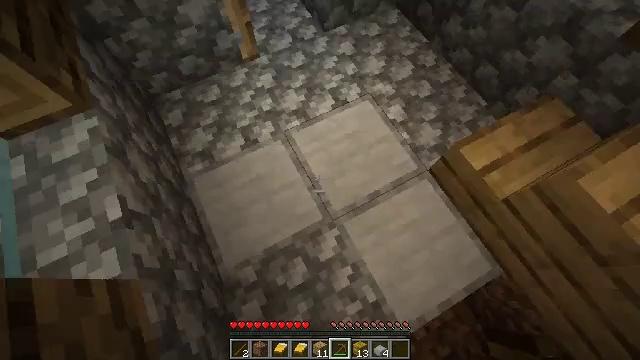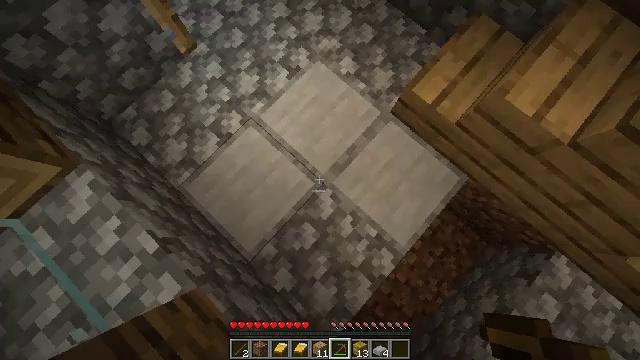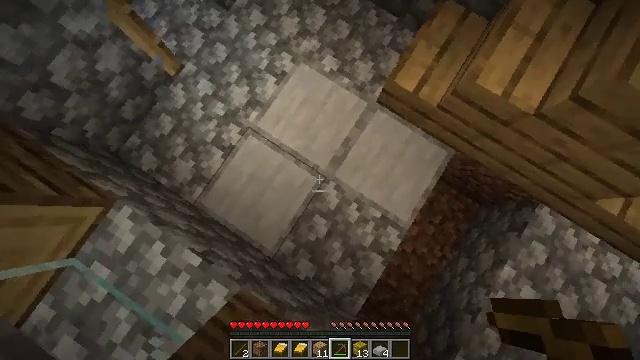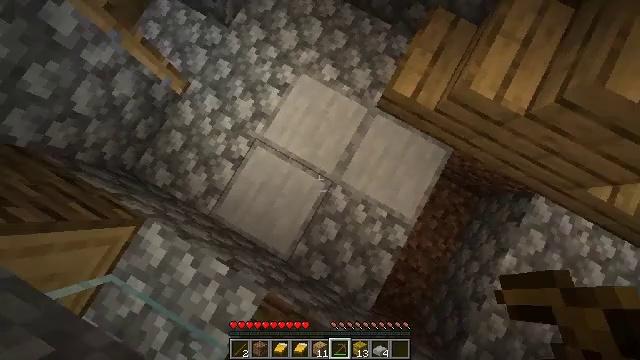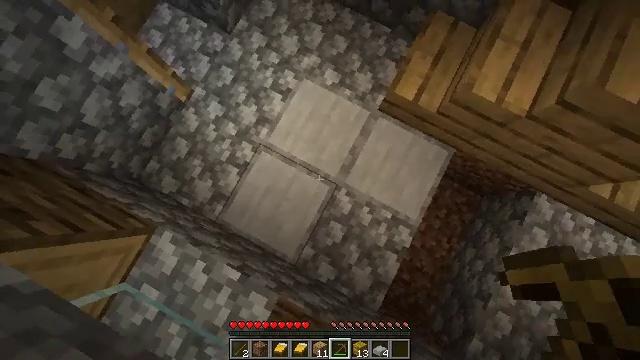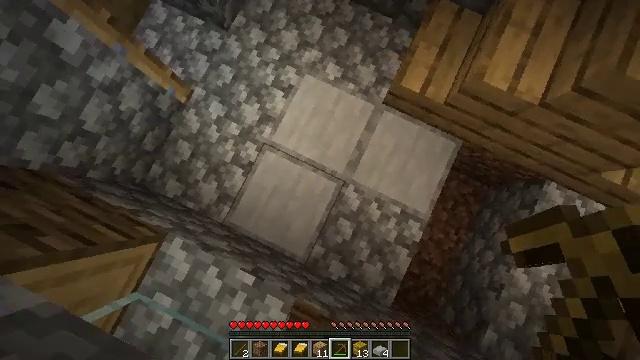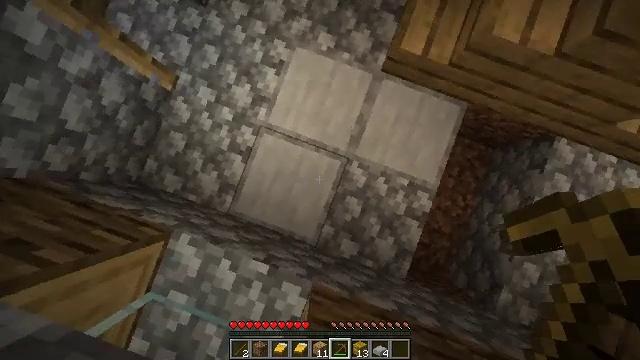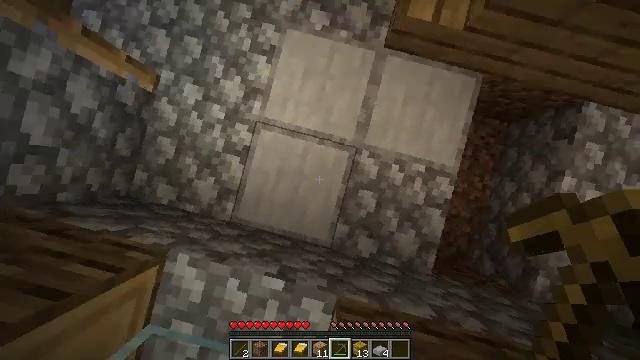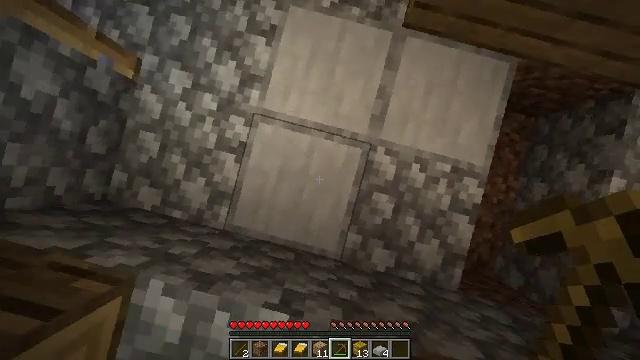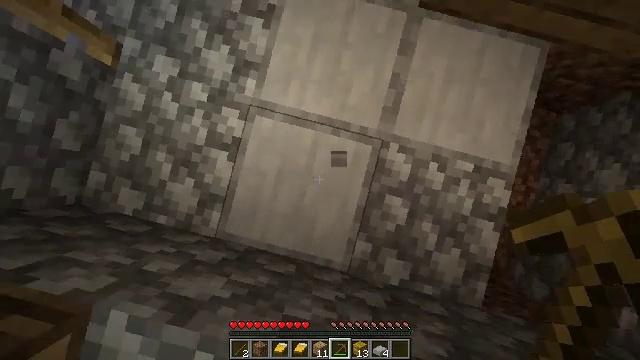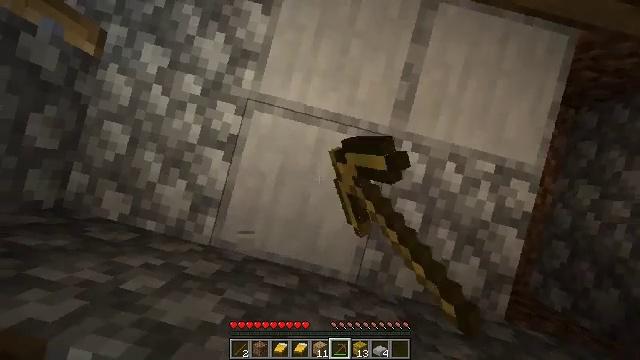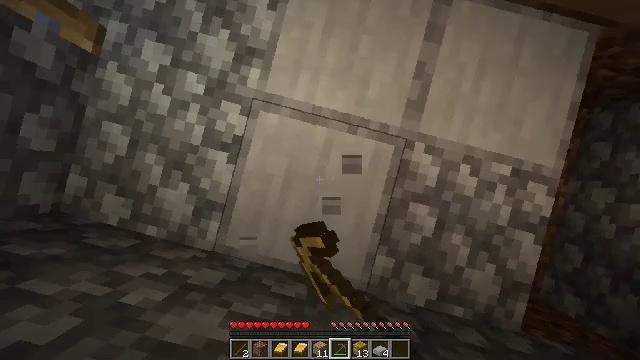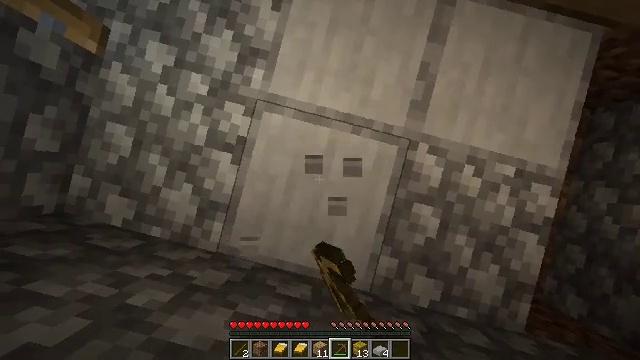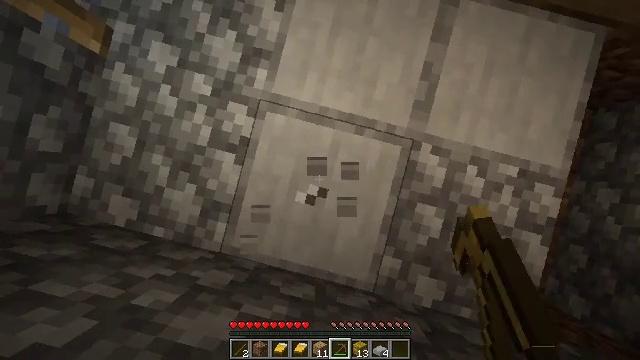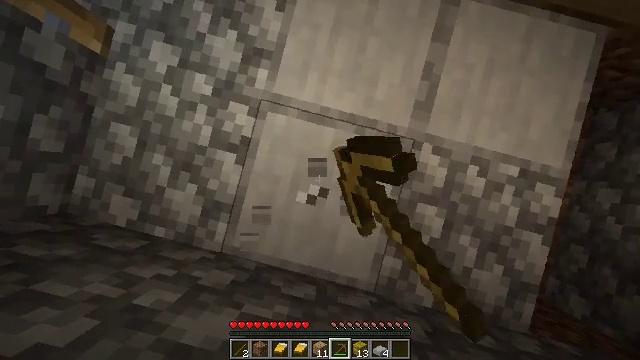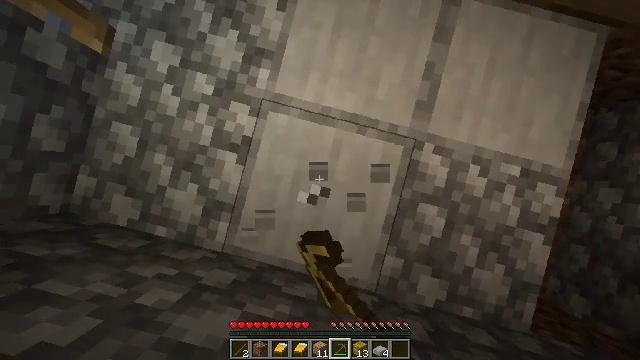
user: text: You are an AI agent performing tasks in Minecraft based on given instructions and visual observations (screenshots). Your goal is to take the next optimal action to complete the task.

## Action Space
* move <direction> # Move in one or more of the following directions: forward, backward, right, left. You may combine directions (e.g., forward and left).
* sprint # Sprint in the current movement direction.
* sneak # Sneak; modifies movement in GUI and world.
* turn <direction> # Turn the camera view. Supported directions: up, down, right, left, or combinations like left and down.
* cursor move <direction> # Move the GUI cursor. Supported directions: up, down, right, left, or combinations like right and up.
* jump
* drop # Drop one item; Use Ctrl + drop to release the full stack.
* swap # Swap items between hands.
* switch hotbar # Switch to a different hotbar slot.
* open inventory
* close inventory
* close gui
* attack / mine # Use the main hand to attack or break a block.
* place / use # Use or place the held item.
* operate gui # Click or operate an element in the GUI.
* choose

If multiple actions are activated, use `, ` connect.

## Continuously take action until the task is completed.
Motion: motion action
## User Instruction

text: Mine the smooth stone slab.
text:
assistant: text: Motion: turn right and down
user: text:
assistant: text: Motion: turn right and down
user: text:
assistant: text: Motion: turn right
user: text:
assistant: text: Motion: turn right
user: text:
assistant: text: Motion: turn right and down
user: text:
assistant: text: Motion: turn right and down
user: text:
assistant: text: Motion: turn right and down
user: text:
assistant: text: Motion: no_op
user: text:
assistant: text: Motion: attack / mine
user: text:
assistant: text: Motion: attack / mine
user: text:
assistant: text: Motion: attack / mine
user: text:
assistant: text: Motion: attack / mine
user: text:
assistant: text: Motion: attack / mine
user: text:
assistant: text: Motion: attack / mine
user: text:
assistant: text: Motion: attack / mine
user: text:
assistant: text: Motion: attack / mine
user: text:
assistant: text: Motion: attack / mine
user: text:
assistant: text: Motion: attack / mine
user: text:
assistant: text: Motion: attack / mine
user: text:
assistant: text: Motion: turn right, attack / mine
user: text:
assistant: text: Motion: turn right, attack / mine
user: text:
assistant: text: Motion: turn right and up, attack / mine
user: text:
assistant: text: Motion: attack / mine
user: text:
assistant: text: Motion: turn right, attack / mine
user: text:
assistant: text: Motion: turn right and up, attack / mine
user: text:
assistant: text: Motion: turn right and up, attack / mine
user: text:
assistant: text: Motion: turn right and up, attack / mine
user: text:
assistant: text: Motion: turn right and up, attack / mine
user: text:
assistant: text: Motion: attack / mine
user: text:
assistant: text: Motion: turn right and up, attack / mine